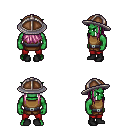
a pixel art fantasy rpg character, male body template, orc, green skin, leather chest armor, red pants, pink unkempt hairstyle, chain helm, black shoes, four views (front, back, left, right), 2x2 character sprite sheet, small pixel art, hard edges, no anti-aliasing